Field crop: maize
Growth stage: 2
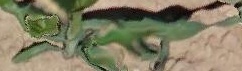
Species: maize